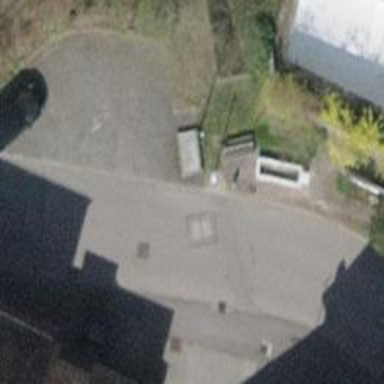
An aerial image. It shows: Brown bench in the vicinity.